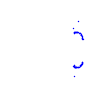
Particle: proton